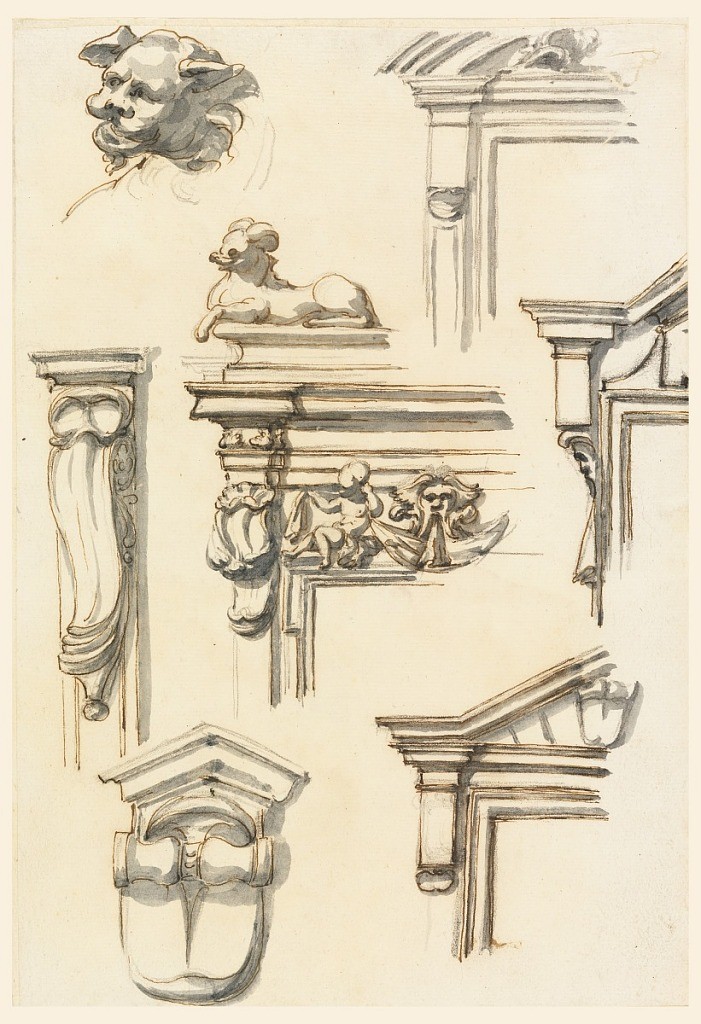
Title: Architectural Studies
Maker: Filippo Marchionni, Italian, 1732–1805
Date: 1750–75
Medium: Charcoal, pen and ink, brush and gray watercolor on laid paper
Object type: Drawing
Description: Top row: the head of an animal. Upper left part of a window or door frame. Center row: decoration of a pilaster, two upper part s of window or door frames. Center one shows a putto with a drapery festoon and a mask over the frame of the opening. Beside is a pilaster supporting the main entablature. A crouching animal is shown in profile turned toward left above that. Bottom row: a console with a pediment; a variation of the design.